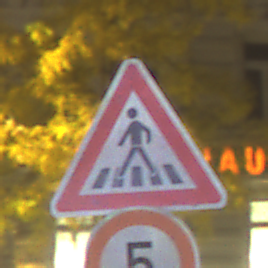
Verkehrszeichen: FussgaengerueberwegRechts
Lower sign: Geschwindigkeit5
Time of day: Night
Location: Outdoor (Urban)
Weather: Clear
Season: NotSpecified
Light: Artificial